【题型】选择题　【知识点】平面几何　【难度】medium
已知：如图, 直角梯形 $ABCD$ 中, $AD // BC$, $\angle ABC = 90^\circ$, $AB = 3$, $AD = 2$, $BC = 4$。$P$ 是 $BA$ 延长线上一点, 使得 $\triangle PAD$ 与 $\triangle PBC$ 相似, 这样的点 $P$ 的个数是( )

A. 1

B. 2

C. 3

D. 4
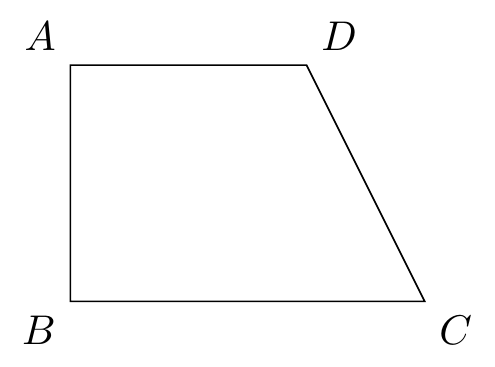
【解答】
解：延长 $CD$ 交射线 $BA$ 于点 $E$,

$\because$ $AD // BC$,

$\therefore$ $\triangle EAD \sim \triangle EBC$,

如图1, 点 $P$ 与点 $E$ 重合, 则 $\triangle PAD$ 与 $\triangle EAD$ 完全重合,

$\therefore$ $\triangle PAD \sim \triangle PBC$；

如图2, 点 $P$ 在点 $E$ 与点 $A$ 之间,

$\because$ $\angle PAD = \angle CBP$,

$\therefore$ 当 $\frac{AP}{BC} = \frac{AD}{BP}$ 时, $\triangle PAD \sim \triangle CBP$,

$\because$ $AB = 3$, $AD = 2$, $BC = 4$,

$\therefore$ $\frac{AP}{4} = \frac{2}{AP + 3}$,

解得 $AP = \frac{\sqrt{41} - 3}{2}$ 或 $AP = \frac{-\sqrt{41} - 3}{2}$(不符合题意, 舍去),

$\therefore$ 此时存在点 $P$, 使 $\triangle PAD$ 与 $\triangle CBP$ 相似；

如图3, 点 $P$ 在 $AE$ 的延长线上,

若 $\triangle PAD \sim \triangle PBC$, 则 $\frac{PA}{PB} = \frac{AD}{BC} = \frac{2}{4} = \frac{1}{2}$,

$\therefore$ $PA = \frac{1}{2} PB$,

$\therefore$ $A$ 为 $BP$ 的中点,

$\therefore$ $AP = AB = 3 = AE$,

显然与点 $P$ 在 $AE$ 的延长线上不符,

$\therefore$ 此时 $\triangle PAD$ 与 $\triangle PBC$ 不相似,

综上所述, 这样的点 $P$ 有 2 个,

故选：$B$。

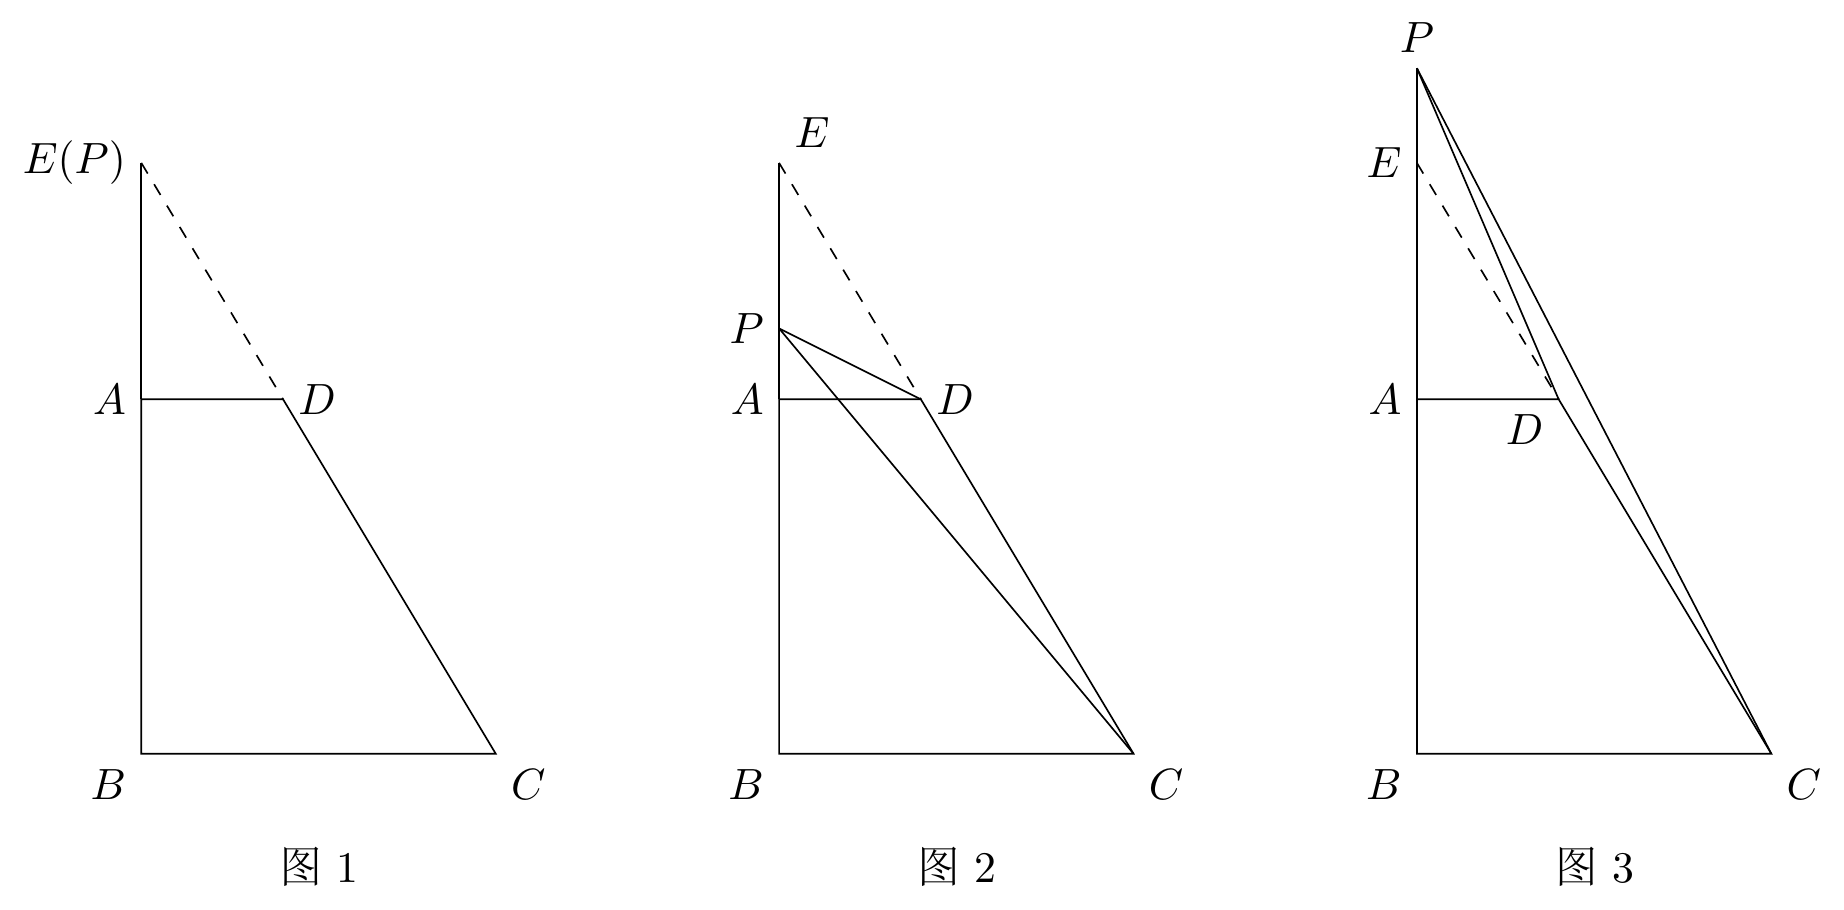